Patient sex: F
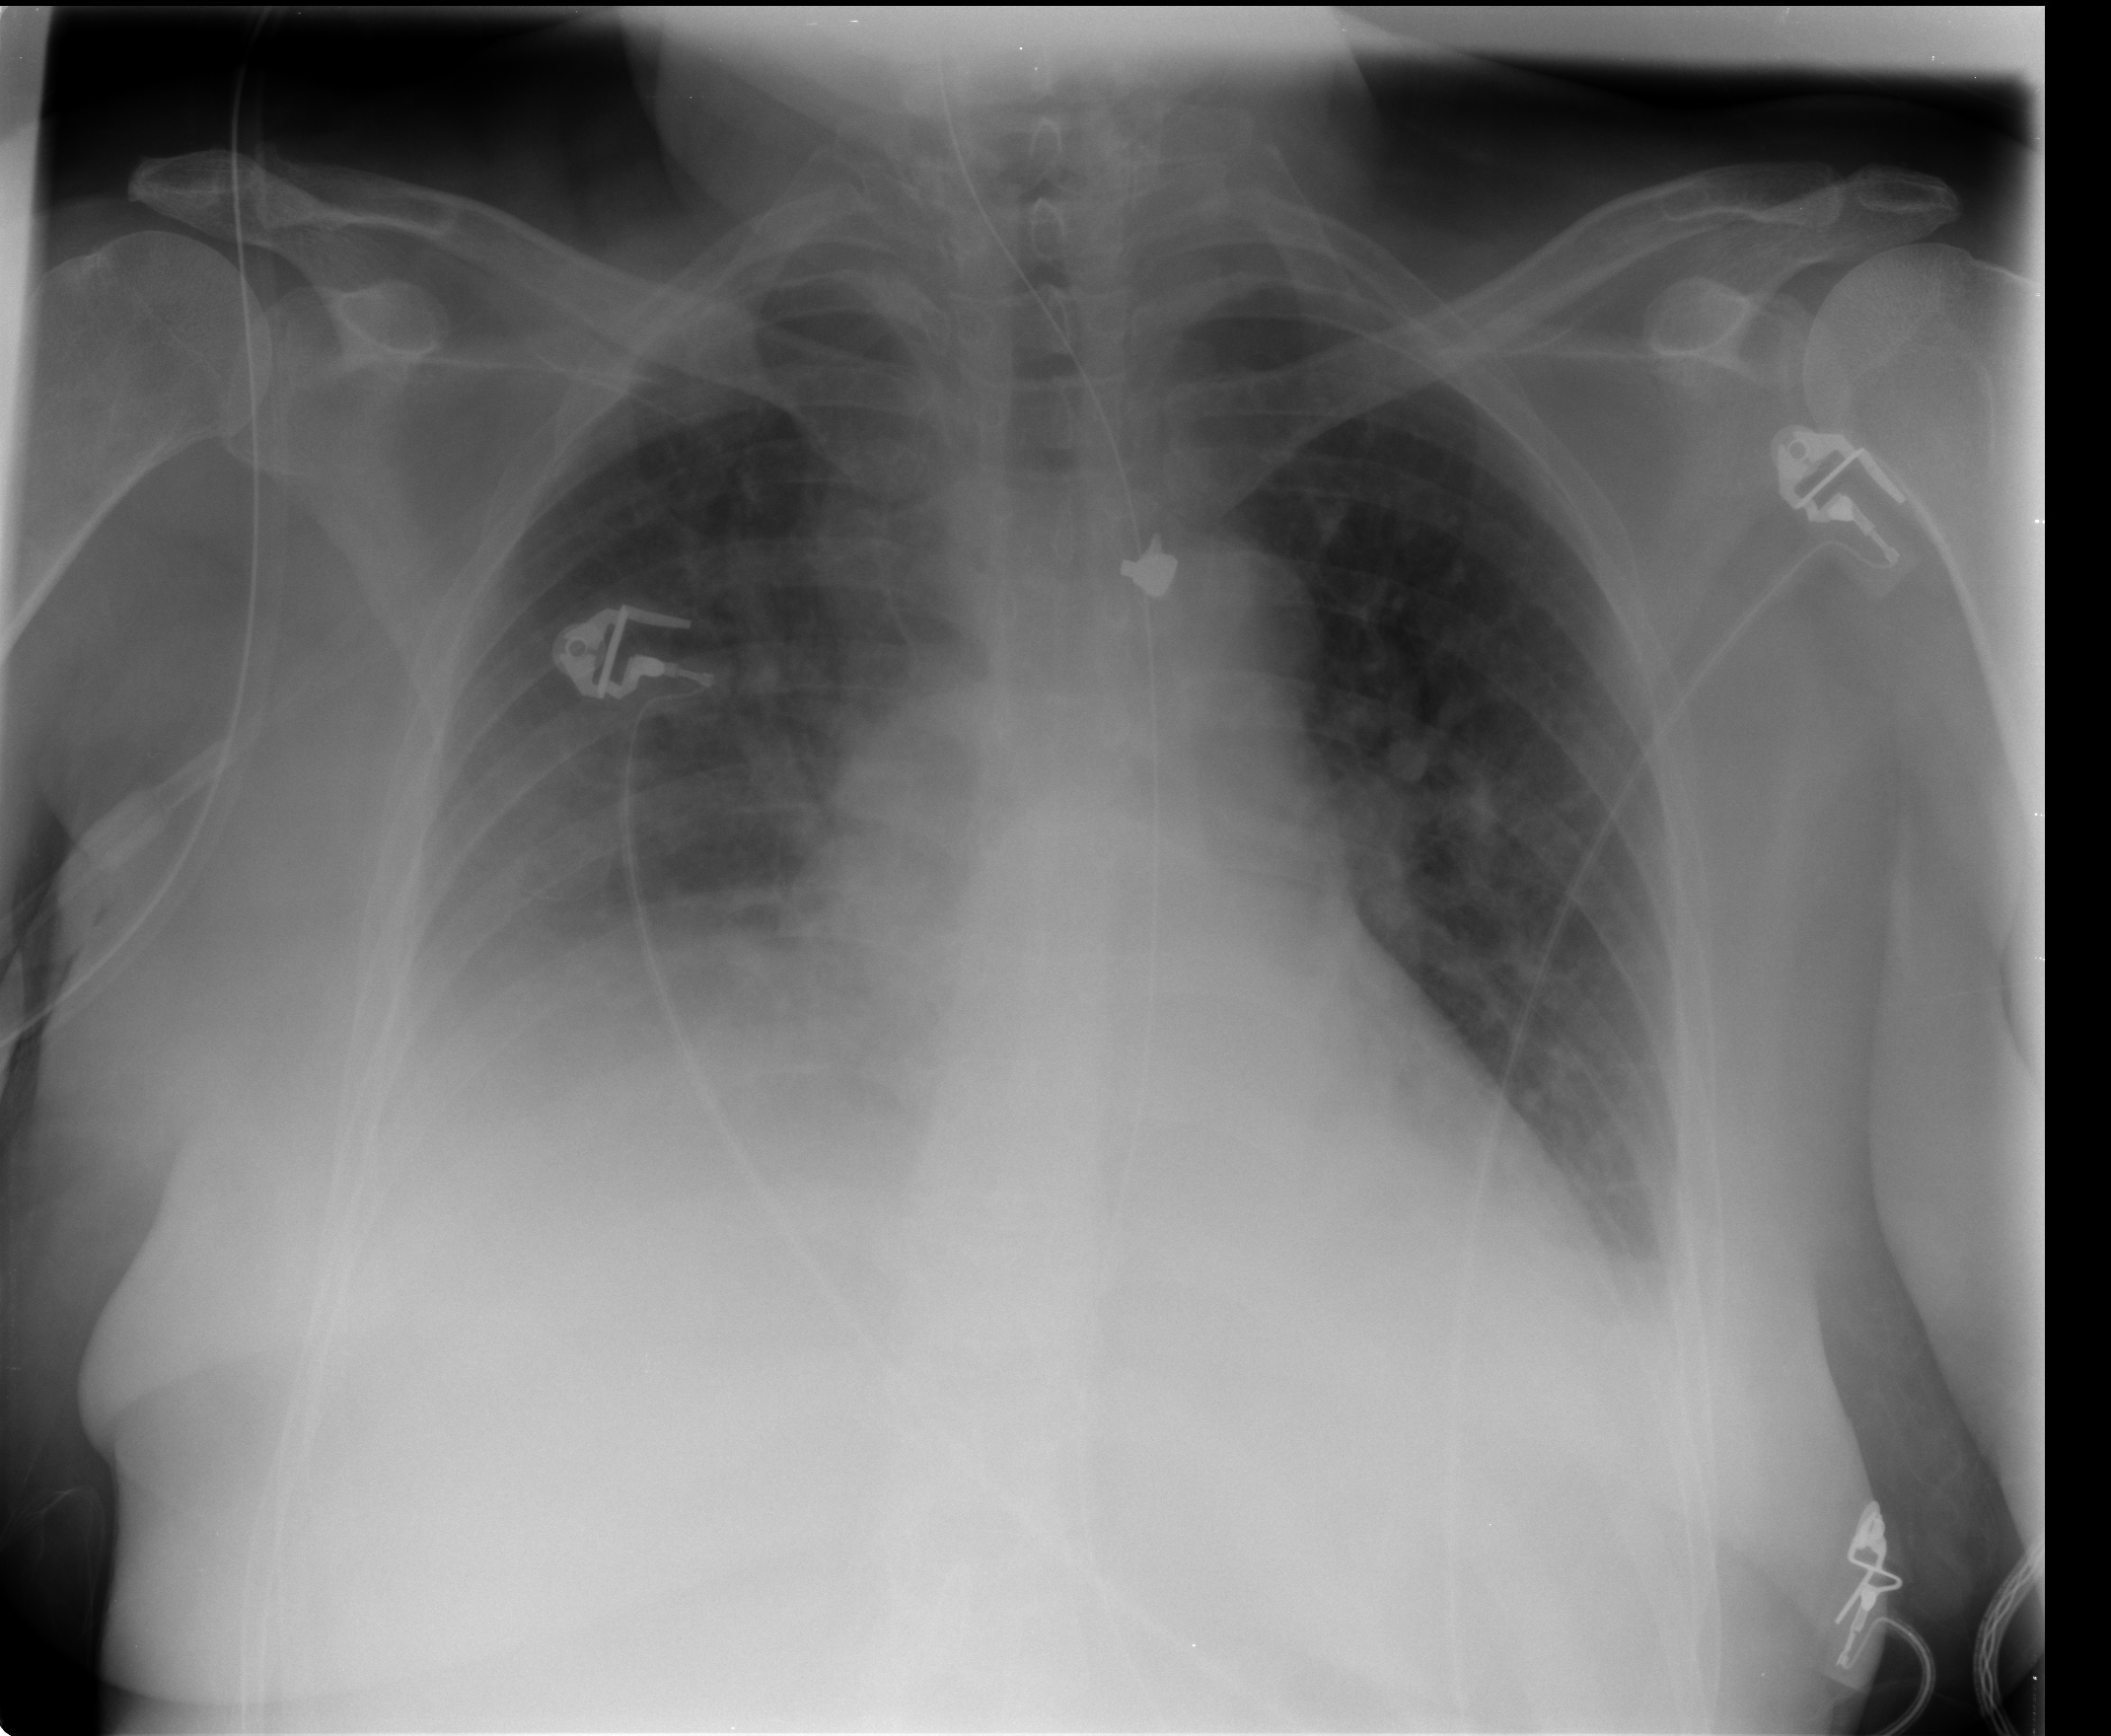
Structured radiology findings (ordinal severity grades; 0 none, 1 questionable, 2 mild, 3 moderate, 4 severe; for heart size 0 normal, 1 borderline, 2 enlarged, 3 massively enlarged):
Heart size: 0
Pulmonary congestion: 2
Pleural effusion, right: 2
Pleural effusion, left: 1
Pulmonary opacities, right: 1
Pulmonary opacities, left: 0
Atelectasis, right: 2
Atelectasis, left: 2